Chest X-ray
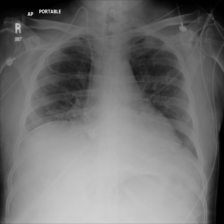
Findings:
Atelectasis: positive
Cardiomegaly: negative
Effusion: positive
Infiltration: negative
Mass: negative
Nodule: negative
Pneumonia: negative
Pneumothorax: negative
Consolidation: negative
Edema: negative
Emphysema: negative
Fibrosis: negative
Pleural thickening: negative
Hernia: negative